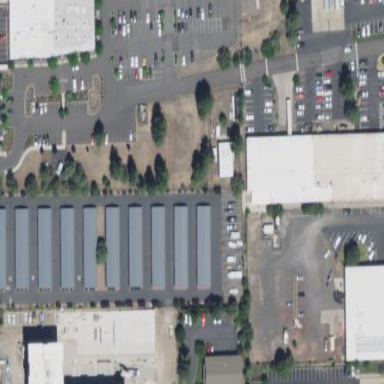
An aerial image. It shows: Storage rental shop in garages area. The storage facility is designated for amenity use.